Question: What reward is for Day 1?
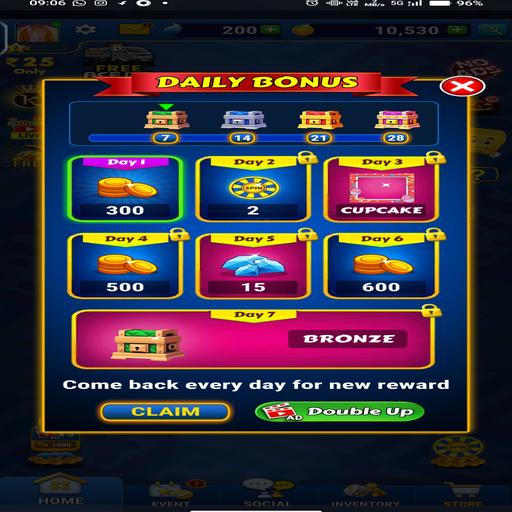
Answer: 300 coins